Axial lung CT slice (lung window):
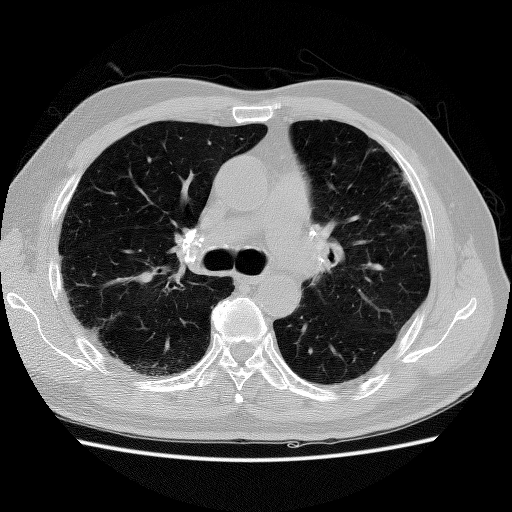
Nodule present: no